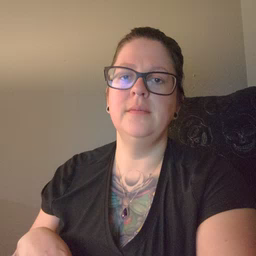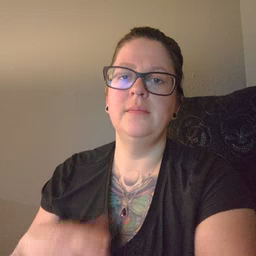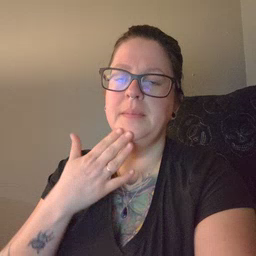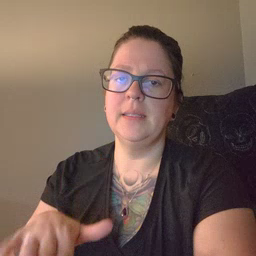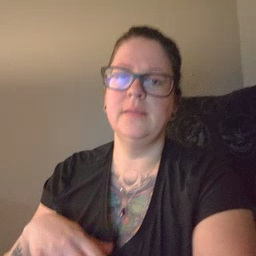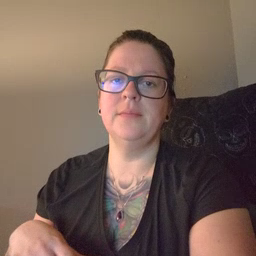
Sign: bad